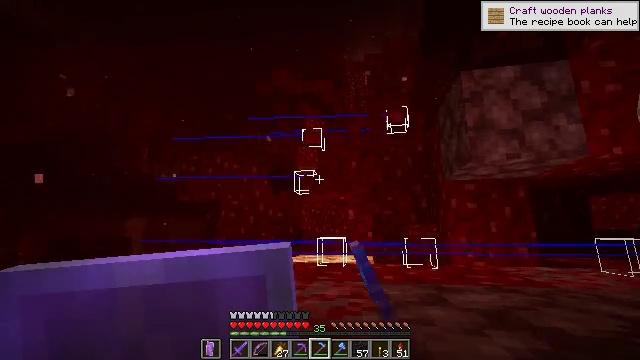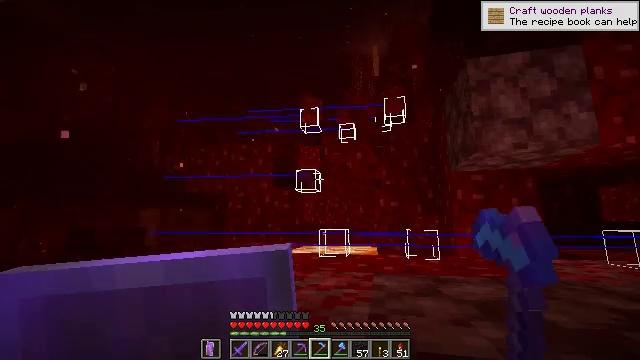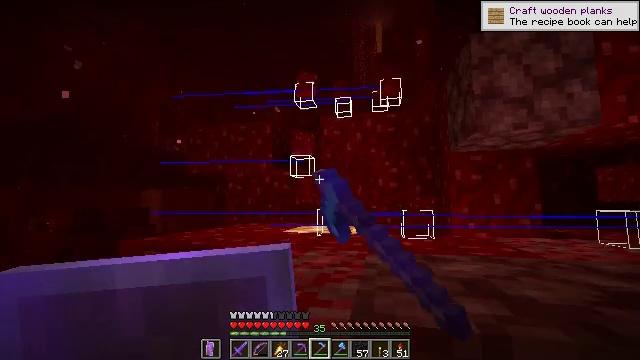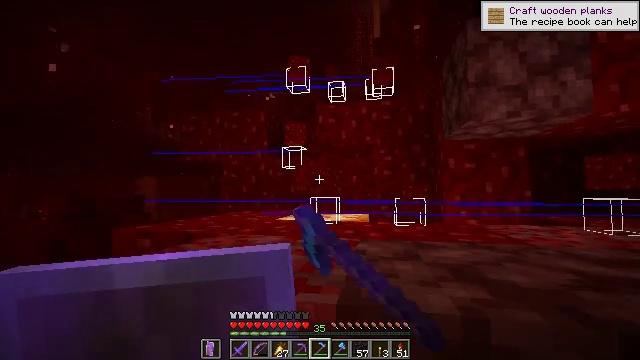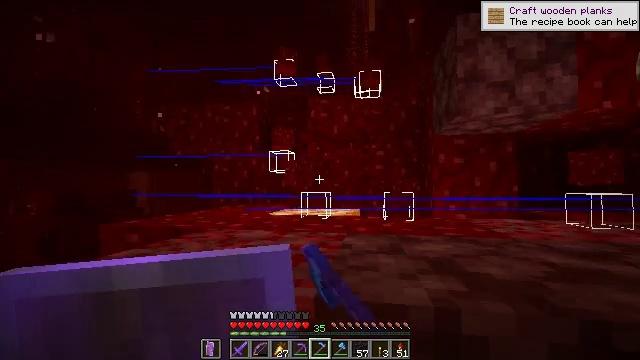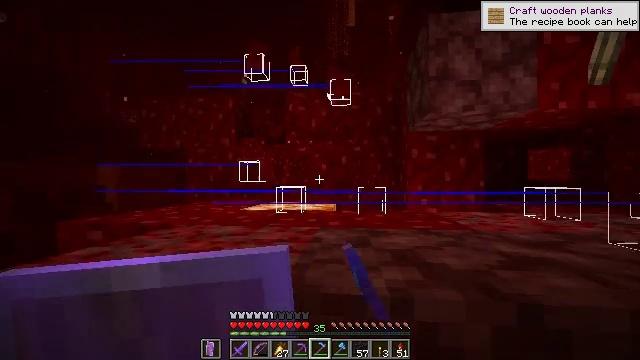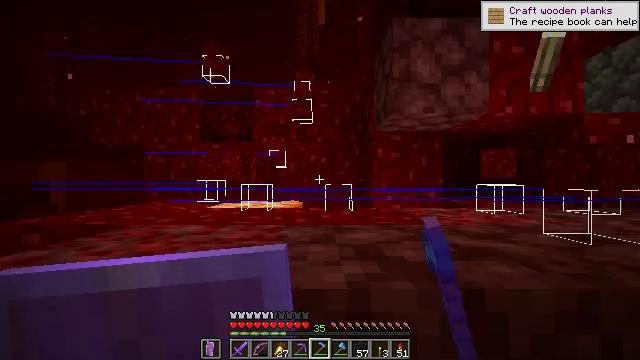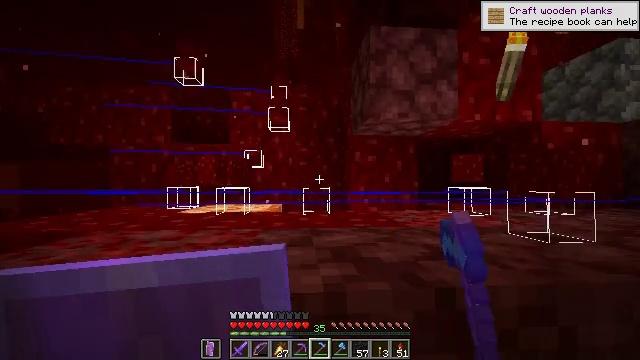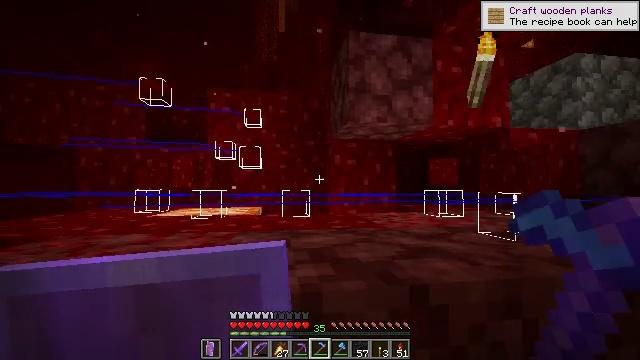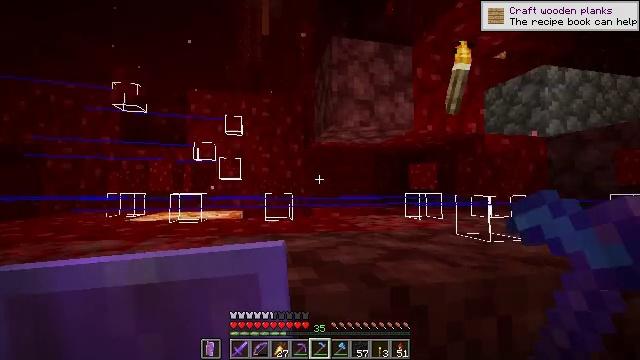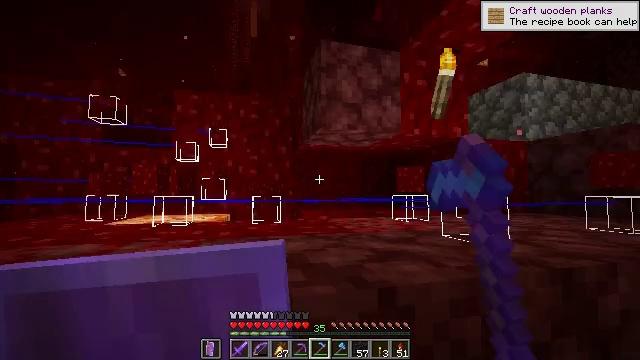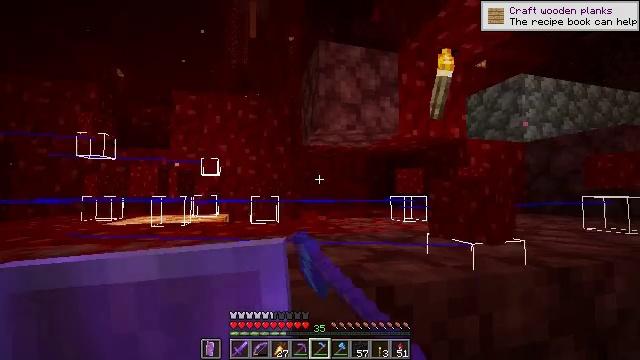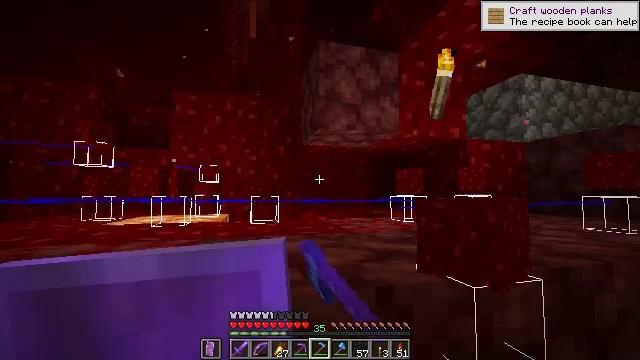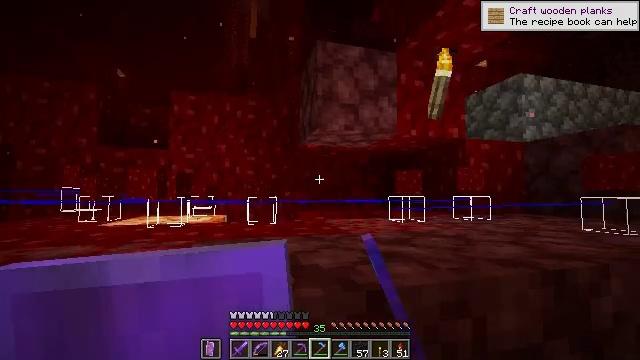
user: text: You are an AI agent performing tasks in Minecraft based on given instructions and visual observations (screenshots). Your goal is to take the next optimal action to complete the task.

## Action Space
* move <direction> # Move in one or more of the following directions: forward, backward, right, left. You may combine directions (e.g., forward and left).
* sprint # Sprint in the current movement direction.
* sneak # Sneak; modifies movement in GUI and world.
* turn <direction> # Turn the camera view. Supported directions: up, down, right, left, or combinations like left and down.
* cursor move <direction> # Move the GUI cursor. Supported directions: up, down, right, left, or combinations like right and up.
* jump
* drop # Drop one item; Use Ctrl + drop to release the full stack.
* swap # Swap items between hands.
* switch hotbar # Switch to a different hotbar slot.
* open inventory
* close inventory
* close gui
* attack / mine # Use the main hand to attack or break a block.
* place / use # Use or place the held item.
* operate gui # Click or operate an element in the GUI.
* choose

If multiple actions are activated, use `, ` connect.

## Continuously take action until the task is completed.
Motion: motion action
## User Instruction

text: Attack the nether wart block to break it.
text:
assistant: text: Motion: move forward and move right, sneak, turn left and down, attack / mine
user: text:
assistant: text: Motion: move forward and move right, sneak, turn down, attack / mine
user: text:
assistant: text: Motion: move forward and move right, sneak, turn down, attack / mine
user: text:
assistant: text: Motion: move forward and move right, sneak, turn right and down, attack / mine
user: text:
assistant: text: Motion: move forward, sneak, turn right and down, attack / mine
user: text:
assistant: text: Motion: sneak, turn right, attack / mine
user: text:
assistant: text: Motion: sneak, turn right, attack / mine
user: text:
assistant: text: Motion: sneak, turn right, attack / mine
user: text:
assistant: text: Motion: sneak, turn right, attack / mine
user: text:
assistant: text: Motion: sneak, turn right, attack / mine
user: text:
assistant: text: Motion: sneak, attack / mine
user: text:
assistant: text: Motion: move forward, sneak, attack / mine
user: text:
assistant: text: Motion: move forward and move right, sneak, attack / mine
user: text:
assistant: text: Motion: sneak, attack / mine